Question: I am making an app in which i have to use spinner view to show some items and i want on click of item it should go to that page. i want when i clicke on spanish i should go to spanish pageMy code is as follows.
'''
System.out.println("test1");
Spinner spinner = (Spinner) findViewById(R.id.spinner);
System.out.println("test2");
ArrayAdapter<CharSequence> adapter = ArrayAdapter.createFromResource(
this, R.array.models, android.R.layout.simple_spinner_item);
System.out.println("test3");
adapter.setDropDownViewResource(android.R.layout.simple_spinner_dropdown_item);
System.out.println("test3");
spinner.setAdapter(adapter);
System.out.println("test4");
spinner.setOnItemSelectedListener(new MyOnItemSelectedListener());
}
public class MyOnItemSelectedListener implements OnItemSelectedListener {
public void onItemSelected(AdapterView<?> parent,
View view, int pos, long id) {
}
public void onNothingSelected(AdapterView parent) {
// Do nothing.
}
}
'''
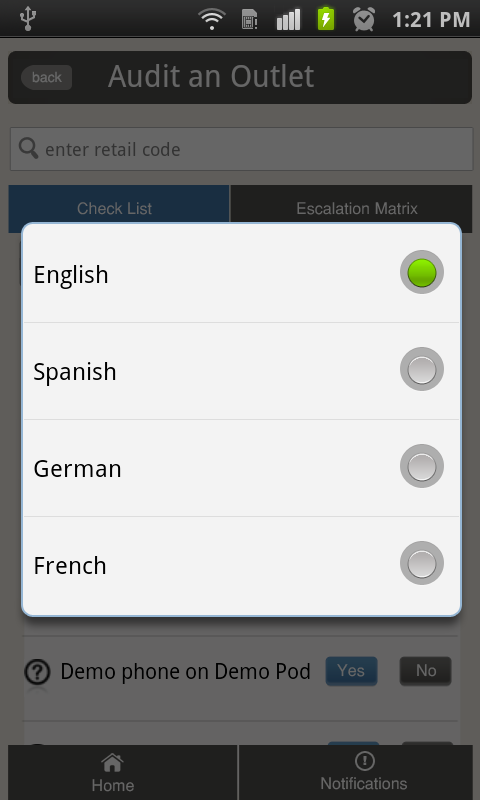
Answer: You have to write intent in your onItemSelected method for page/activity which you want to open.
and set position for that.
'''
@Override
public void onItemSelected(AdapterView<?> adaptername, View view,int position, long id)
{
if(position==0)
{
// write the intent for page which you want to open
}
if(position==1)
{
//
}
.
.
.
and same
}
'''